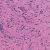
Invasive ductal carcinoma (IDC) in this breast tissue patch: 0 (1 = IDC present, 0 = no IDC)